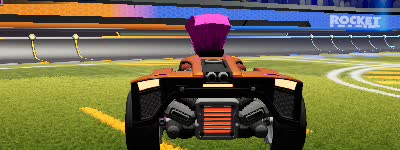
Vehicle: breakout